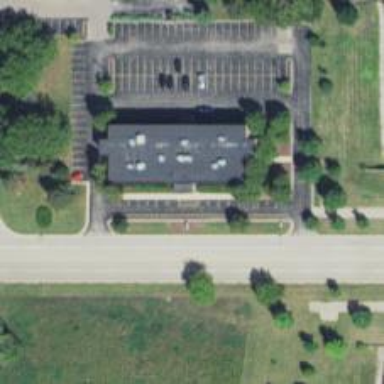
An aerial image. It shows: Healthcare clinic.